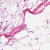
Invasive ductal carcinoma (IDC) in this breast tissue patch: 0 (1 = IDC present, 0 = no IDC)